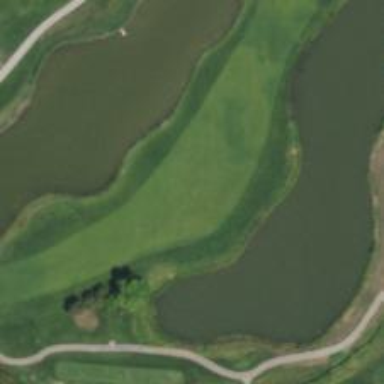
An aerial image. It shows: View of golf hole.